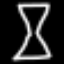
Label: hourglass